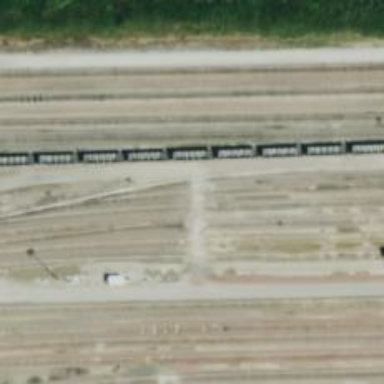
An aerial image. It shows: Railway yard.